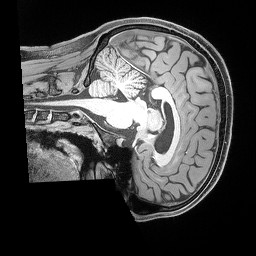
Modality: T1w
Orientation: sagittal
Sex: male
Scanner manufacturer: siemens
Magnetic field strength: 3 T
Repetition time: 2.53 s
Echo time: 0.00169 s